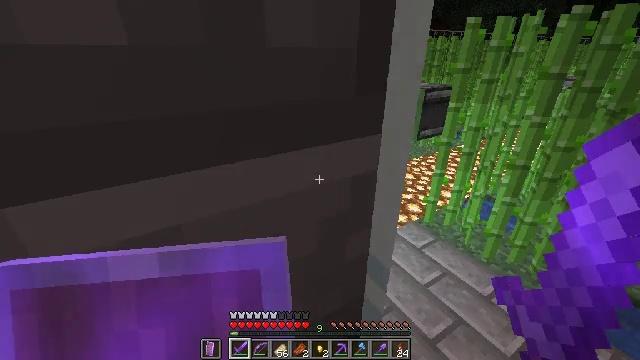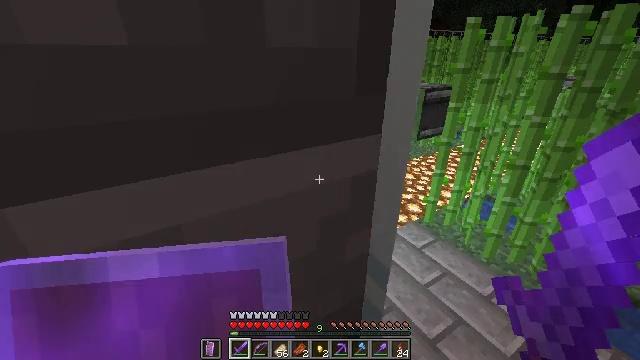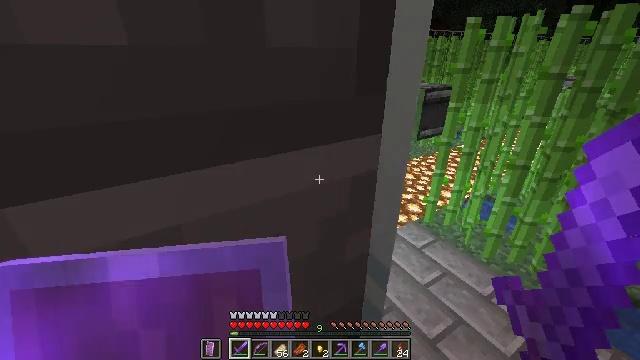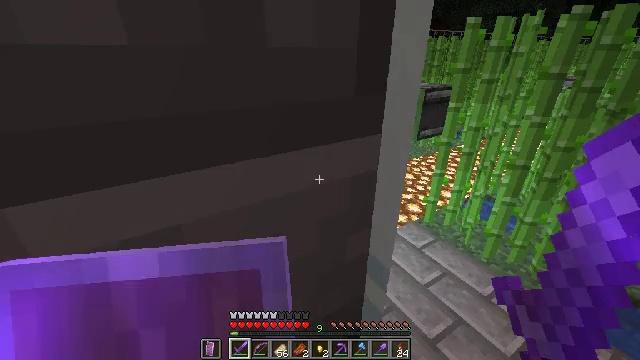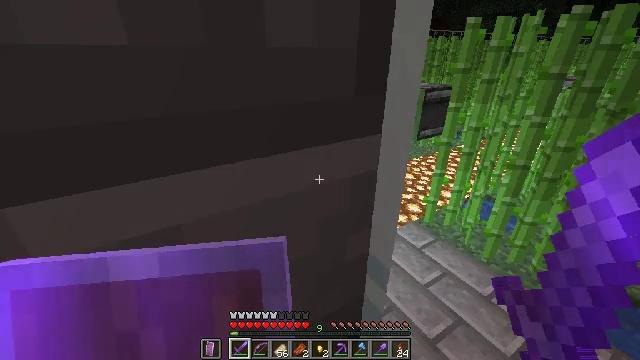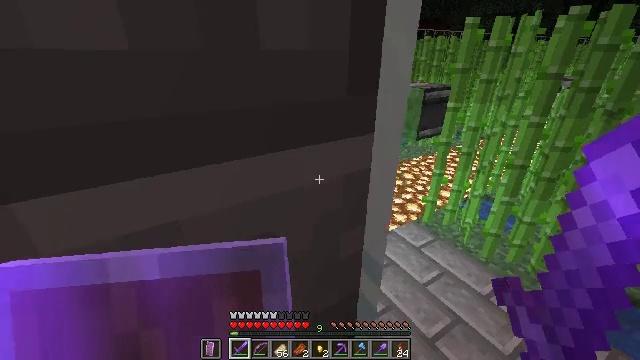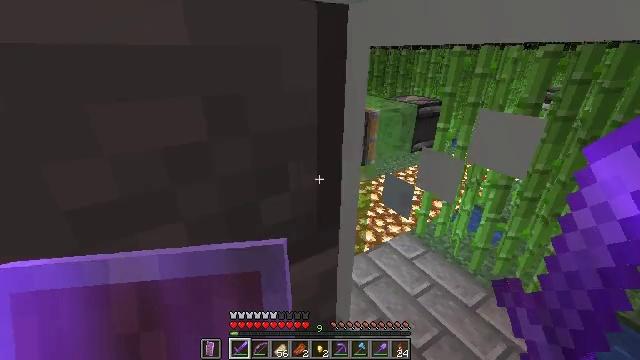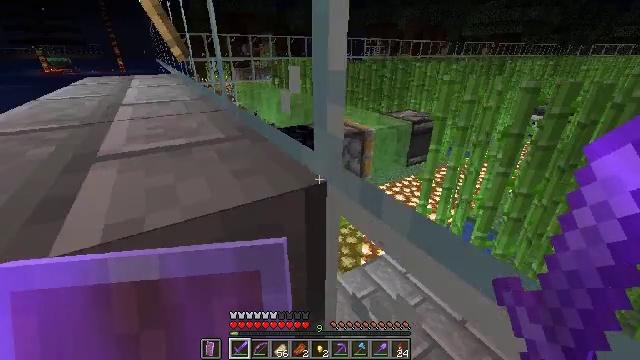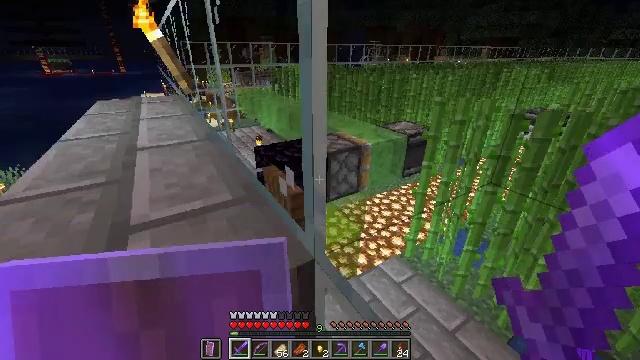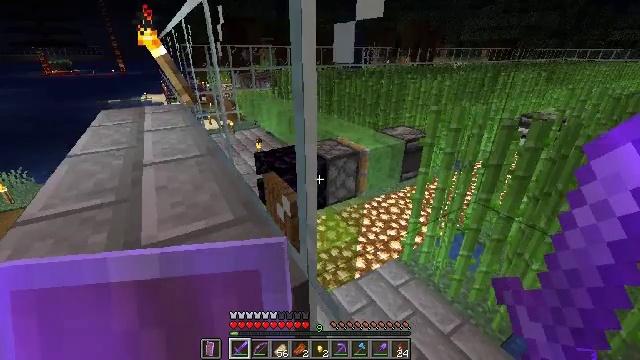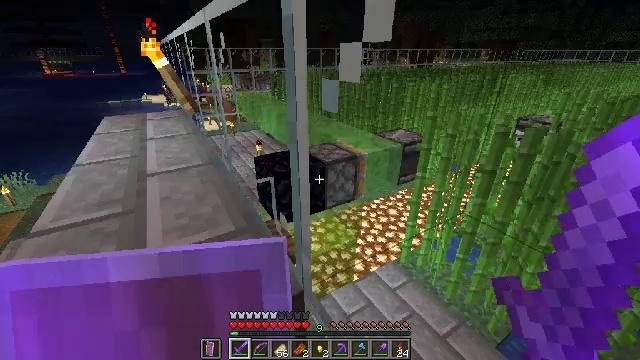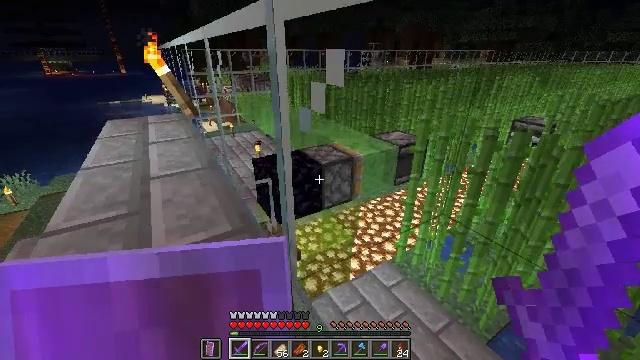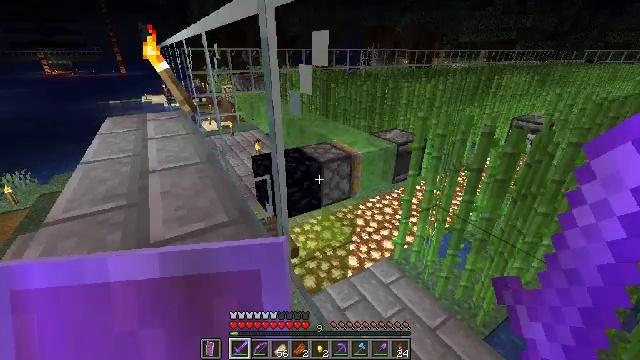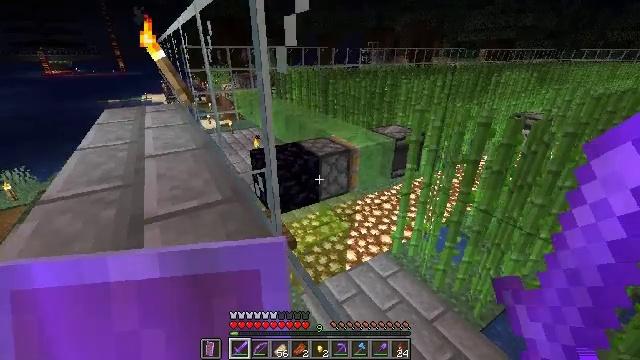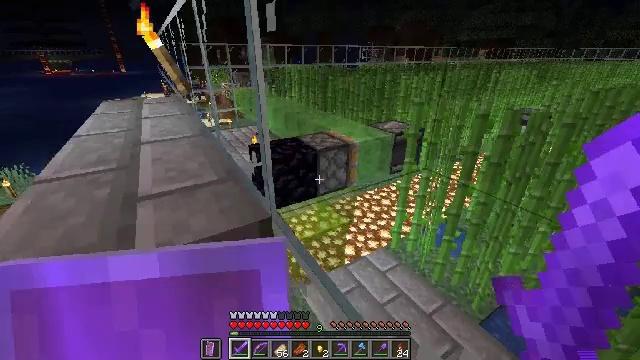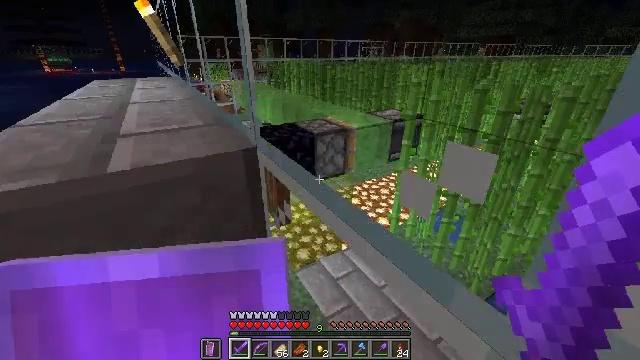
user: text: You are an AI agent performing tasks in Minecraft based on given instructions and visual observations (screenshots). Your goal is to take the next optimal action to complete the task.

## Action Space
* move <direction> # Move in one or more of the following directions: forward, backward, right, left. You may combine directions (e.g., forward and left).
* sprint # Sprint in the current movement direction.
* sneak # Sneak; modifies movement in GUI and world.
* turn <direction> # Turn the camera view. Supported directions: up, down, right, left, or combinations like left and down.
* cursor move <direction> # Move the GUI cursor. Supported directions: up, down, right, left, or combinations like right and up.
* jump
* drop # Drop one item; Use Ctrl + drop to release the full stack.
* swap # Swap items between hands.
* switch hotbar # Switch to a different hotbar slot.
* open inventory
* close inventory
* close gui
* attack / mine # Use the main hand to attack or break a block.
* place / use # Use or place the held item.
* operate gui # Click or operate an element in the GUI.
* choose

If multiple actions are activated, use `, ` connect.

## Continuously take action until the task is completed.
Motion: motion action
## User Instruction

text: Attack the spruce trapdoor to gather it.
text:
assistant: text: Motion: no_op
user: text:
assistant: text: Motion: no_op
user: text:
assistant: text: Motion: no_op
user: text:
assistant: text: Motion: no_op
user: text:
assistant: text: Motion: move right
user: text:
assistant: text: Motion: move right, jump
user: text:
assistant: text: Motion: move right, jump
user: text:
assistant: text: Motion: move right, jump
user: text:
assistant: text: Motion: move right, jump
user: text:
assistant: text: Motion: move right, jump
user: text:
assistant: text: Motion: move right, jump
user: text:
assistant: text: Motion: move right, jump
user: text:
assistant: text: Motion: move right, jump
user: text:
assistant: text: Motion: move right, jump
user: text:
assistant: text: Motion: move right, jump
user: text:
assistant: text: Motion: move right, jump
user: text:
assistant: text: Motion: move right, jump
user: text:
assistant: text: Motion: move right, jump
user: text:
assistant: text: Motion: move right, jump
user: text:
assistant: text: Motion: move right
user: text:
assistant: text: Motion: move right
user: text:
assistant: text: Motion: no_op
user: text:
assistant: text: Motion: no_op
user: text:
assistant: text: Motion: no_op
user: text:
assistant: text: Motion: no_op
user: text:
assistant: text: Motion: no_op
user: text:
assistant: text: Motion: no_op
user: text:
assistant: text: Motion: no_op
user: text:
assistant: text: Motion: no_op
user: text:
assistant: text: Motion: no_op